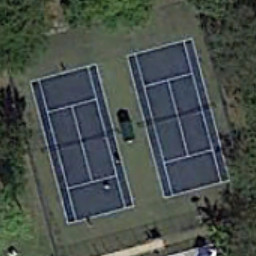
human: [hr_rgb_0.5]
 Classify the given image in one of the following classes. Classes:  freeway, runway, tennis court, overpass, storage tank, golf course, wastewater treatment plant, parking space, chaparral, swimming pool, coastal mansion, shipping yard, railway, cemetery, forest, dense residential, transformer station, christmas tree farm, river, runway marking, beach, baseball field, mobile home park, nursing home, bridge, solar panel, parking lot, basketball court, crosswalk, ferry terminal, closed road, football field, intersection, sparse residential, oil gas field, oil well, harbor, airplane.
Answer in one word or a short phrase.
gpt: tennis court